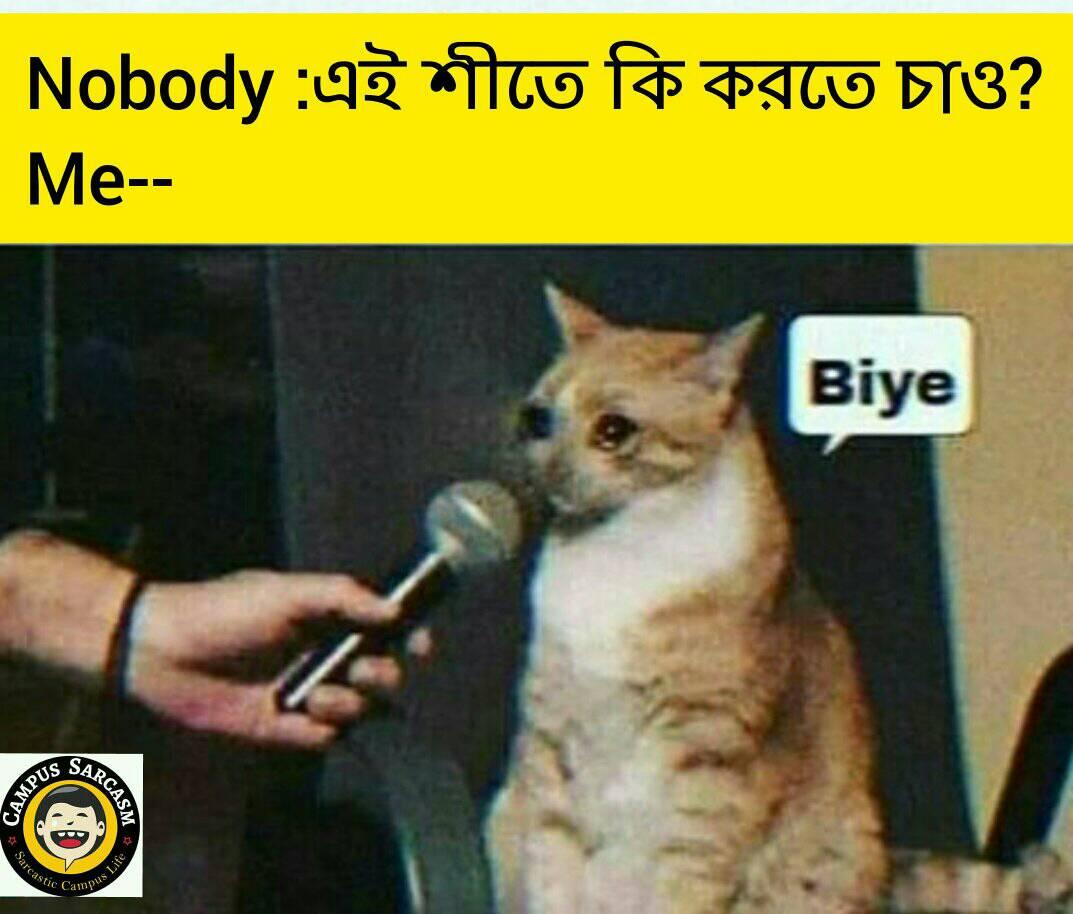
Caption: Nobody :  এই শীতে কি করতে চাও ?      Me --    Biye
Label: non-hate